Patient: sex F, age 36
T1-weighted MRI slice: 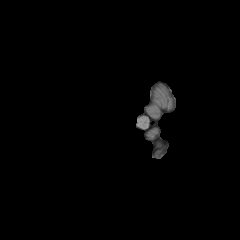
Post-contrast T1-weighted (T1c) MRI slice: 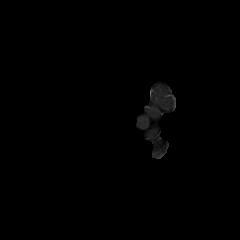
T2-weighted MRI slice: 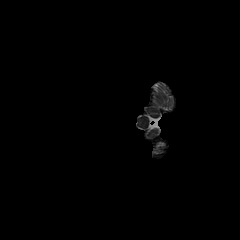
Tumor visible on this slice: no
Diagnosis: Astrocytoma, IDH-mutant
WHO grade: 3